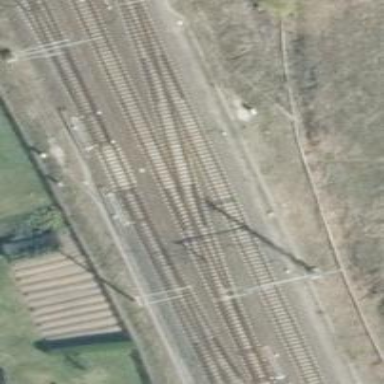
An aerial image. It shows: Railway with electrified contact lines.